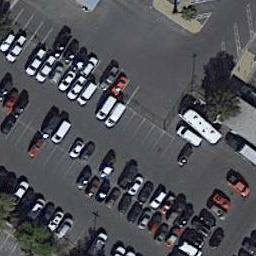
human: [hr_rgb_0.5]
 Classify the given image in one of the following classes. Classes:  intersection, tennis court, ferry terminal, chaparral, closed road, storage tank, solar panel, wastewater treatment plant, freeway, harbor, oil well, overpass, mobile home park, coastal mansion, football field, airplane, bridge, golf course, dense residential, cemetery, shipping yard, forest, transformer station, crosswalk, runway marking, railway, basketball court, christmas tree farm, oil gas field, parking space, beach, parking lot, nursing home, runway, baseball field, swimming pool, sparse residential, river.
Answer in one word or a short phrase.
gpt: parking lot